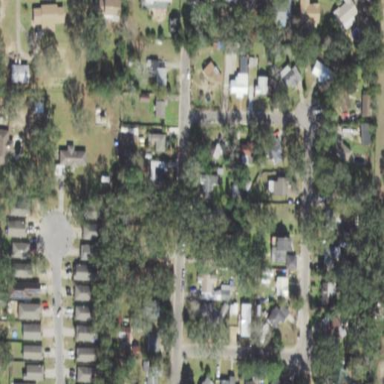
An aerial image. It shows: Residential area composed of single-family homes.